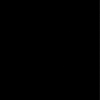
Label: dusty